Question: I've built a Facebook login button.
I was able to get the user's information including name, email, gender, id, I basically just insert the parameters after "fields":
'''
FBSDKGraphRequest(graphPath: "/me", parameters: ["fields": "id, name, email"]).start { (connection, result, err) in
'''
However, I got stuck trying to retrieve the user's "intro", (under the user's profile):

I looked up the documentation at <URL>
seems to me none of them is able to get the "intro" of the user.
Any help appreciated!
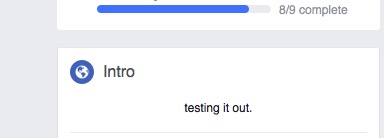
Answer: You will need to request 'user_about_me' <URL>, then the "intro" field you're looking for is under the field labeled 'about'.